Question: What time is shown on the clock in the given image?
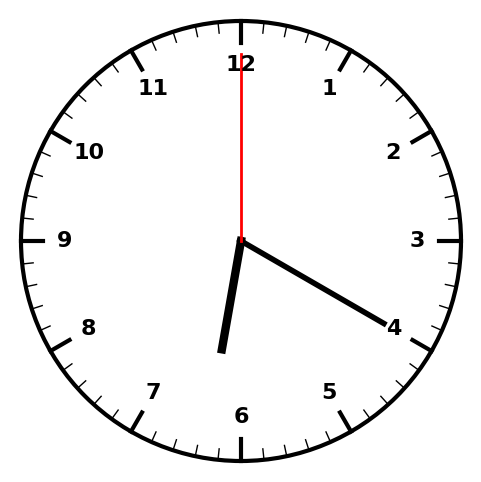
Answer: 06:20:00